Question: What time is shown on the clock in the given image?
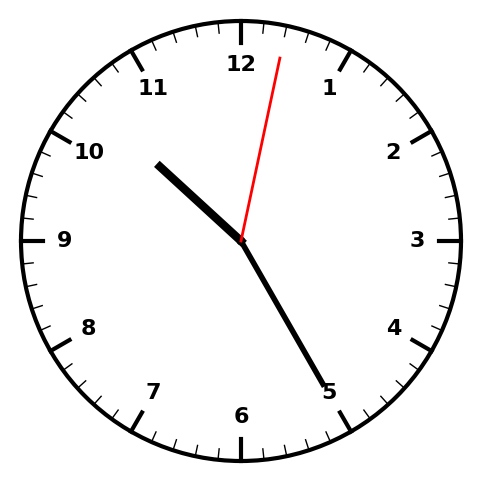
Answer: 10:25:02